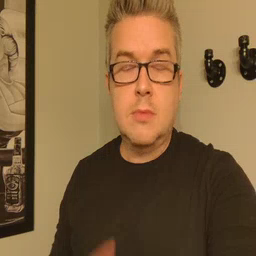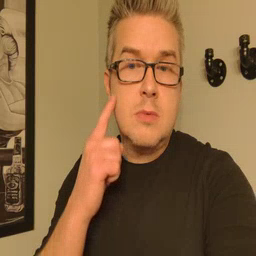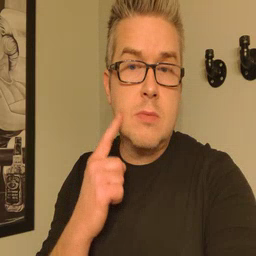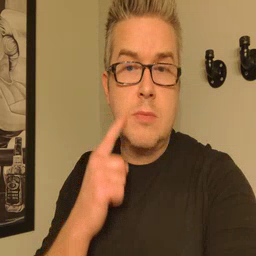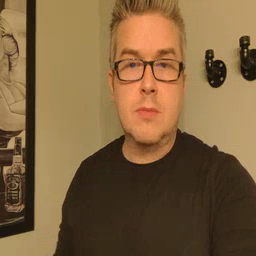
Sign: cheek